Question: Using Power Query in Excel. I am trying to implement a custom column that would iteratively calculate the row based on the previous row's value of the same column.

I have a 3 column table and the 4th column will be the calculation column that I am failing to implement.
The calculation is very easy to apply in Excel which goes as follows:
Formula in cell D3 --> = =IF(A3=1,C3+6.4,IF(C3+D2>=12.8,12.8,IF(C3+D2<=1.28,1.28,C3+D2)))
The same formula is applied to the whole column by dragging.
The idea behind it:
- -
else if Value + Value(previous row Custom cumulative) >= 12.8 then 12.8
else if Value + Value(previous row Custom cumulative) <= 1.28 then 1.28
else Value + Value(previous row Custom cumulative)
-
How can I implement this in Power Query and M-Language?
I really appreciate your help!
I have tried to use List.Generate and List.Accumulate features, however, I was stuck with creating records that has values from multiple columns in it.
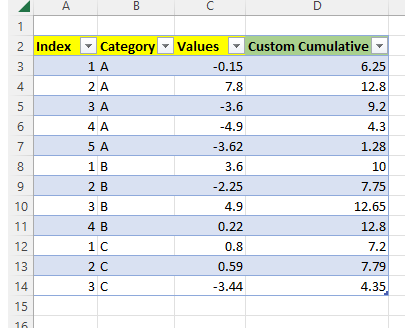
Answer: Try this
(edited to make more efficient with single pass process)
'''
let Source = Excel.CurrentWorkbook(){[Name="Table15"]}[Content],
process = (zzz as list) => let x= List.Accumulate( zzz,{0},( state, current ) =>
if List.Last(state) =0 then List.Combine ({state,{6.4+current}}) else
if List.Last(state)+current >=12.8 then List.Combine ({state,{12.8}}) else
if List.Last(state)+current <=1.28 then List.Combine ({state,{1.28}}) else
List.Combine ({state,{List.Last(state)+current}})
) in x,
#"Grouped Rows" = Table.Group(Source, {"Category"}, {{"data", each
let a=process(_[Values])
in Table.AddColumn(_, "Custom Cumulative", each a{[Index]}), type table }}),
#"Expanded data" = Table.ExpandTableColumn(#"Grouped Rows", "data", {"Index", "Values", "Custom Cumulative"}, {"Index", "Values", "Custom Cumulative"})
in #"Expanded data"
'''
<URL>